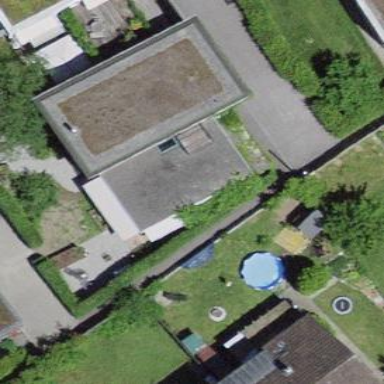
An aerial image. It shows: Flat roof on top of building.